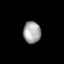
Tissue: lung
Cell type: Epithelial cells
Senescence score: 0.1529
Nuclear area (px): 376
Mean DAPI intensity: 164.125